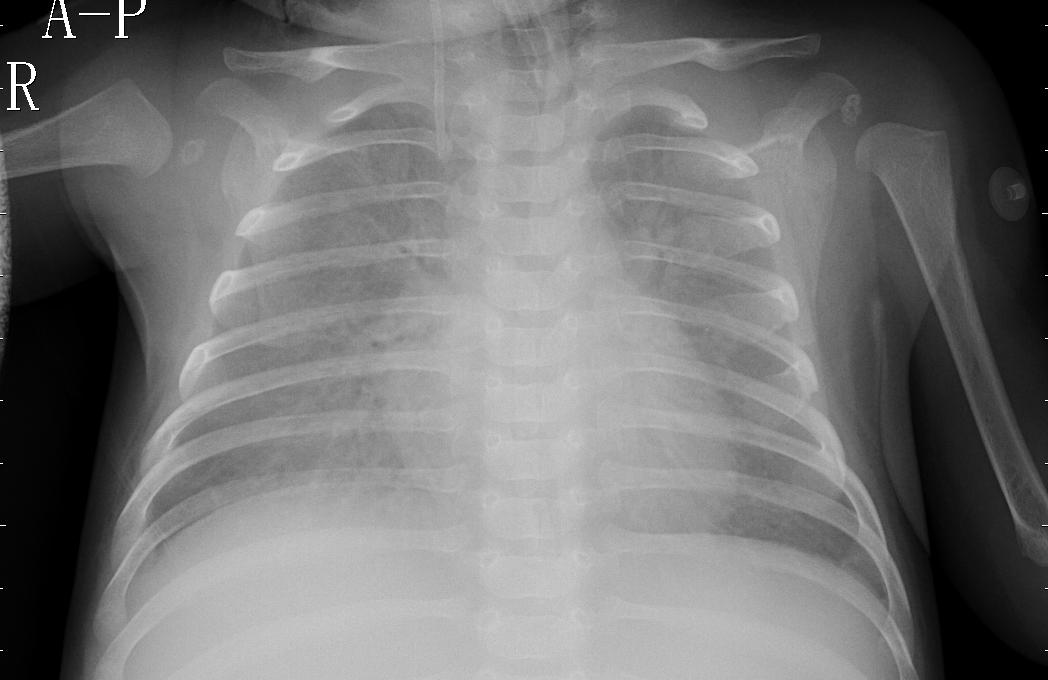
Diagnosis: PNEUMONIA